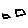
Label: square